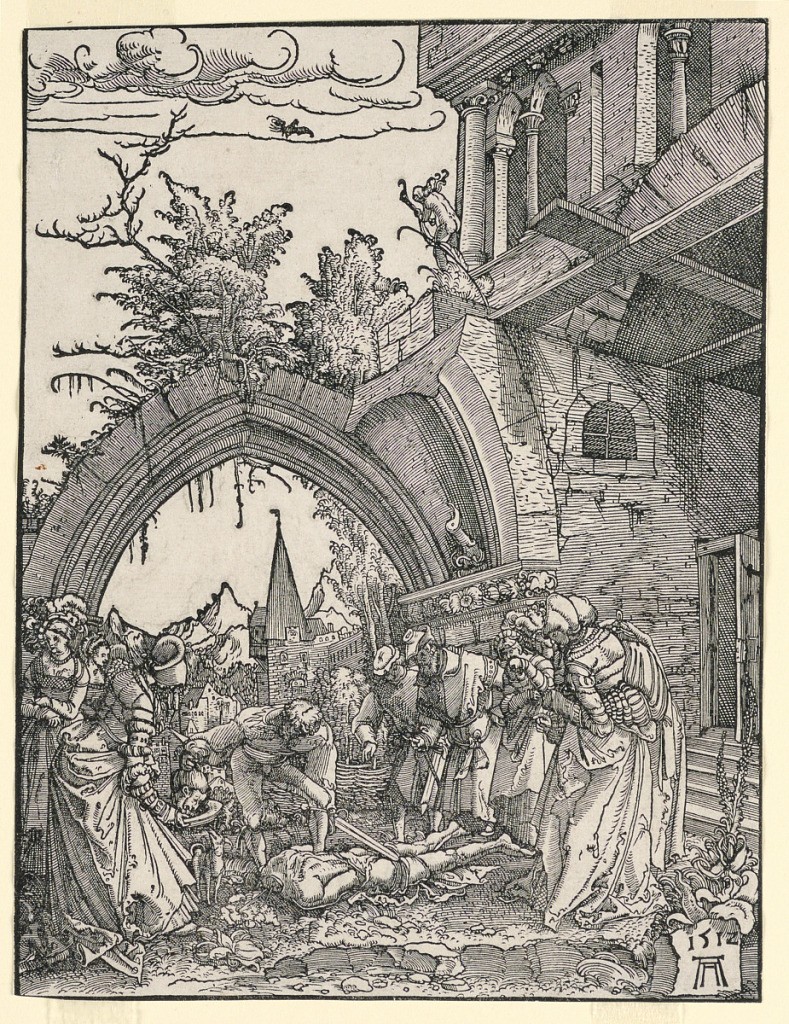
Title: Beheading of John the Baptist
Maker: Albrecht Altdorfer, German, ca. 1480–1538
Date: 1512
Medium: Woodcut on off-white laid paper
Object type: Print
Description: Courtyard of a mediaeval building. A group of persons around. The headless body of John the Baptist. Herodias holds his head on a platter.